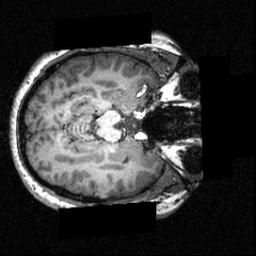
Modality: T1w
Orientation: axial
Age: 18
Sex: male
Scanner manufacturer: siemens
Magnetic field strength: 3.951 T
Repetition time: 1.5 s
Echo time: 0.00335 s